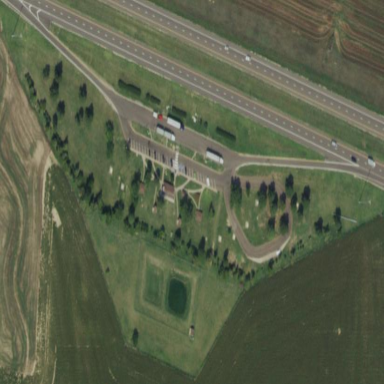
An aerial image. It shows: Rest area on the road.